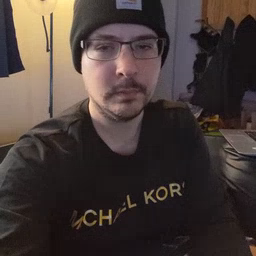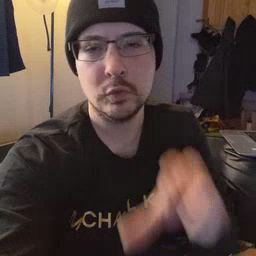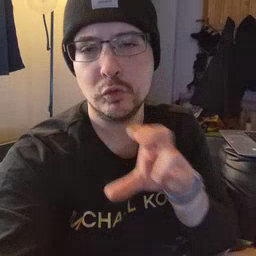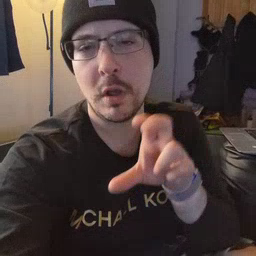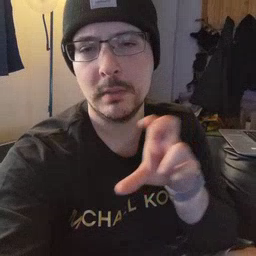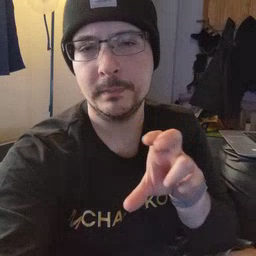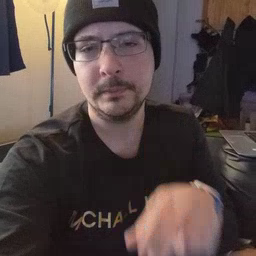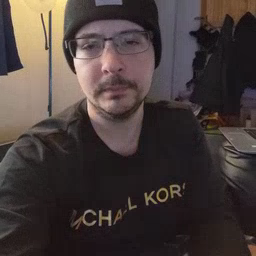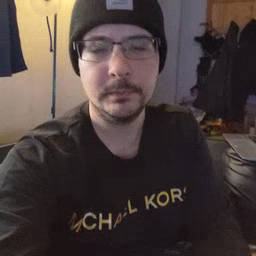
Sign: chocolate